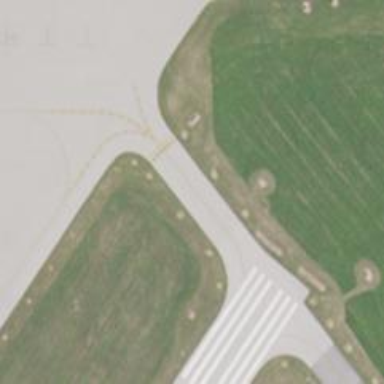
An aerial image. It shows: Image of taxiway at airport.